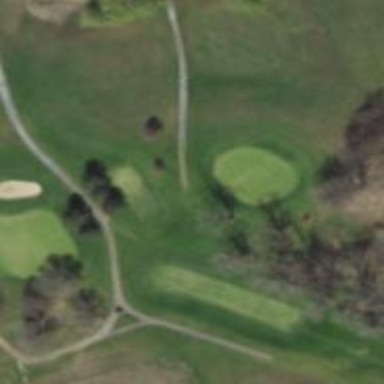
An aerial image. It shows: Grass area designated as golf tee.